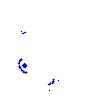
Particle: kaon